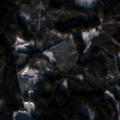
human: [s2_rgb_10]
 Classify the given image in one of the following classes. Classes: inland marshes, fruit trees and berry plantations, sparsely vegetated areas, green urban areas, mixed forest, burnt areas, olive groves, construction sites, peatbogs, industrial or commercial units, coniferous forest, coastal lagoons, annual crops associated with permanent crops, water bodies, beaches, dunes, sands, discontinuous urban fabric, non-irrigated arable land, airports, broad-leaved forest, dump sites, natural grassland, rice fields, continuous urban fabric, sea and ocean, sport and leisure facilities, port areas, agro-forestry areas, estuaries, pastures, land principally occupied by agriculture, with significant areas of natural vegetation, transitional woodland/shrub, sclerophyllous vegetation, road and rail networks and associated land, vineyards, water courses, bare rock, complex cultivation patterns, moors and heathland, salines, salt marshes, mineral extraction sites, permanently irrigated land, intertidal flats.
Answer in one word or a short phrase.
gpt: coniferous forest, mixed forest